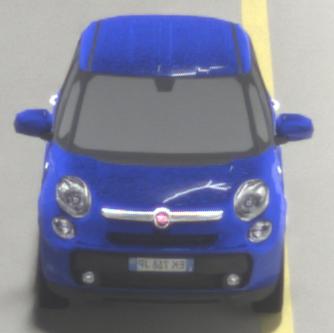
Make: Fiat
Model: 500L 1.4 16V
Detailed model: 500L (199)
Model produced from: 2012/10
Model produced until: 2017/05
Doors: 5
Color: blue
Road condition: dry road
Daytime: not specified
Contrast: high contrast